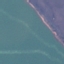
Land use / land cover: SeaLake